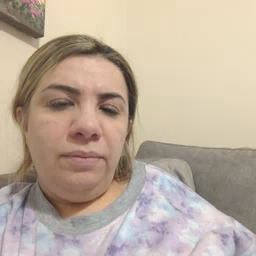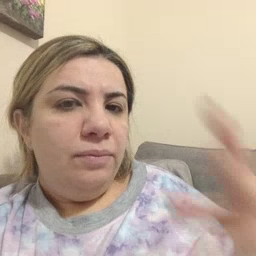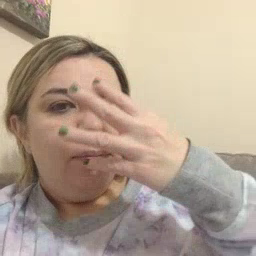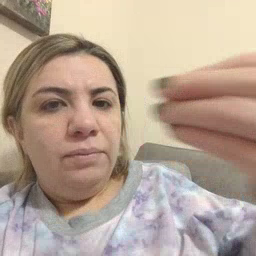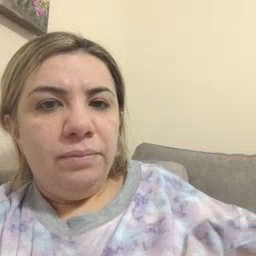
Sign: wolf